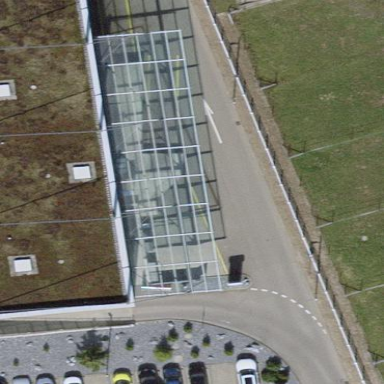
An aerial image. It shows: View of roof of building.